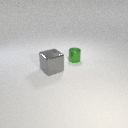
small green metal cylinder to the right of large gray metal cube